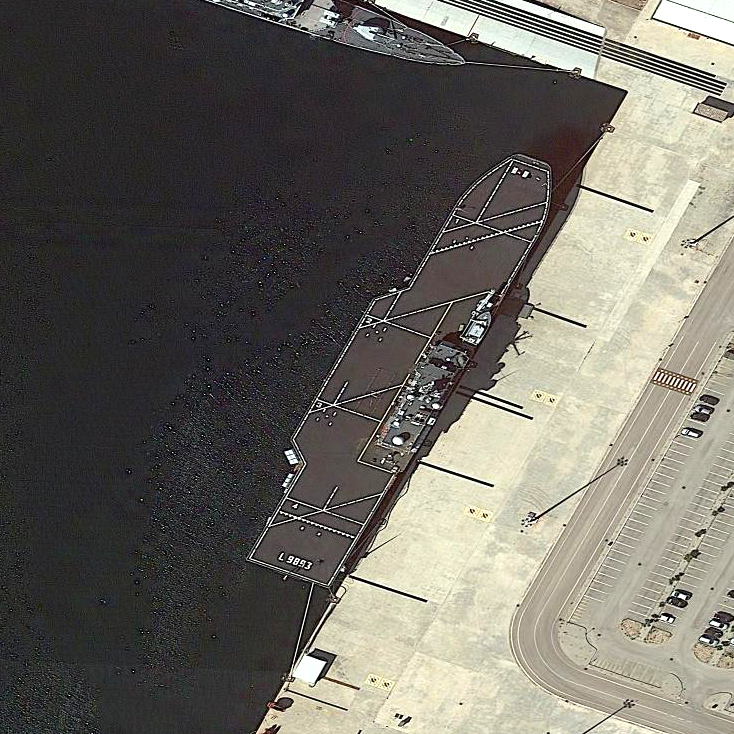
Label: assault